Question: I made a query that has 3 tables: 1 with current year, last year and name of the country
<URL>
As you can see the results of current year and last year are the same and that is the problem here. I want to use like. I want to make 1 query with one that has current year and one with last year.
I can use this for last year 'YEAR(o.date_add) = YEAR(NOW() - INTERVAL 1 YEAR)'
And from current year i can use this for example: 'YEAR(o.date_add) = YEAR(CURRENT_DATE())'
My query:
'''
SELECT
IFNULL(SUM(DISTINCT o.total_paid_tax_excl), 0) AS CurrentYEAR,
IFNULL(SUM(DISTINCT o.total_paid_tax_excl), 0) AS LastYEAR,
IFNULL(CONCAT(l.name), 0) AS name
FROM
expoled.ps_orders o
LEFT JOIN
expoled.ps_address a ON o.id_address_delivery = a.id_address
INNER JOIN
expoled.ps_country c ON a.id_country = c.id_country
INNER JOIN
expoled.ps_country_lang l ON c.id_country = l.id_country
WHERE
l.id_lang = 7
AND o.current_state IN (3 , 4, 5, 9, 13, 15, 20, 22, 23, 24, 25, 121)
AND l.name NOT IN ('Netherlands')
GROUP BY (l.name)
'''
I can make seperate query but i want it in 1 query how can i archief this?
I did try Union but the results stayed the same.
I want to have it like this(this one does not work!! just for example[photoshop]

---
I think I need to change this part of the query
'''
SELECT
IFNULL(SUM(o.total_paid_tax_excl), 0) AS CurrentYEAR,
IFNULL(SUM(o.total_paid_tax_excl), 0) AS LastYEAR,
IFNULL(CONCAT(l.name), 0) AS name
FROM
'''
And add this to my query
For CurrentYEAR = 'YEAR(o.date_add) = YEAR(CURRENT_DATE())'
For LastYEAR = 'YEAR(o.date_add) = YEAR(NOW() - INTERVAL 1 YEAR)'
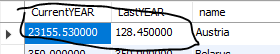
Answer: You can use a conditional expression ('if()' function or 'case' statement) within the 'sum()' aggregate function to add only those values that fit the criteria:
'''
SELECT
IFNULL(SUM(DISTINCT if(YEAR(o.date_add) = YEAR(CURRENT_DATE()),o.total_paid_tax_excl, 0)), 0) AS CurrentYEAR,
IFNULL(SUM(DISTINCT if(YEAR(o.date_add) = YEAR(CURRENT_DATE())-1,o.total_paid_tax_excl, 0)), 0) AS LastYEAR,
IFNULL(l.name, '') AS name
FROM
expoled.ps_orders o
LEFT JOIN
expoled.ps_address a ON o.id_address_delivery = a.id_address
INNER JOIN
expoled.ps_country c ON a.id_country = c.id_country
INNER JOIN
expoled.ps_country_lang l ON c.id_country = l.id_country
WHERE
l.id_lang = 7
AND o.current_state IN (3 , 4, 5, 9, 13, 15, 20, 22, 23, 24, 25, 121)
AND l.name NOT IN ('Netherlands')
GROUP BY IFNULL(l.name, '')
'''
I also simplified the expression for the name field and made the 'group by' clause consistent with it.
I did not change any other parts of the query, although I do not really agree with the 'distinct' within the 'sum()', since you could have the same value paid as tax, but it is your data.
If your table has older data than the previous year's, then consider adding a where criteria to restrict the records for which the calculations are run.